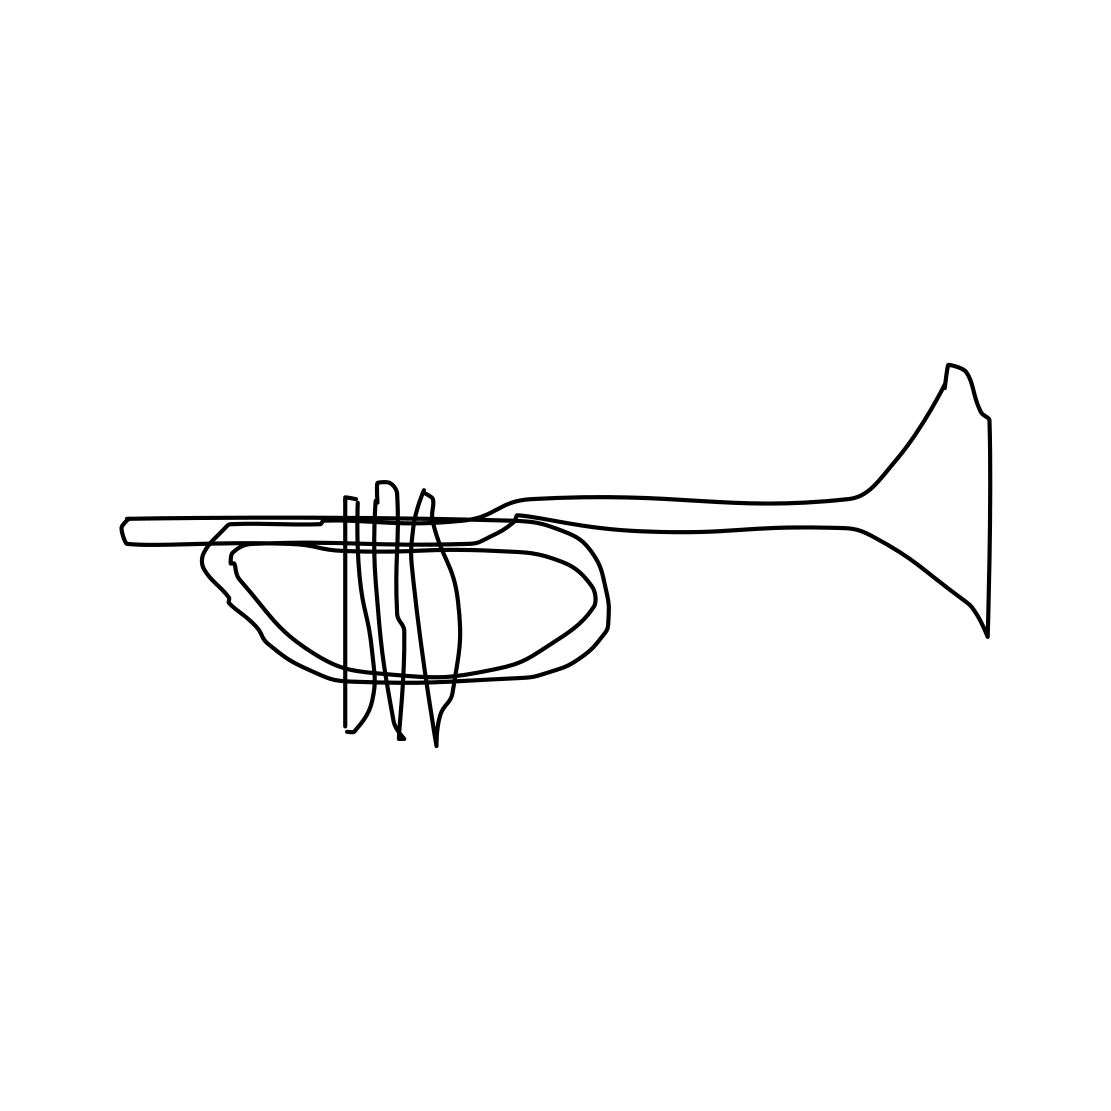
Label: trumpet